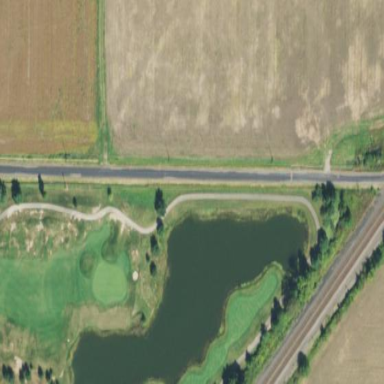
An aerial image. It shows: Water hazard in golf course. The hazard is natural water feature.